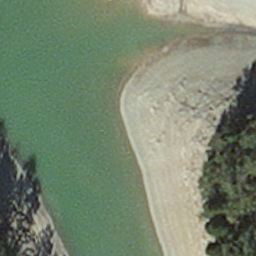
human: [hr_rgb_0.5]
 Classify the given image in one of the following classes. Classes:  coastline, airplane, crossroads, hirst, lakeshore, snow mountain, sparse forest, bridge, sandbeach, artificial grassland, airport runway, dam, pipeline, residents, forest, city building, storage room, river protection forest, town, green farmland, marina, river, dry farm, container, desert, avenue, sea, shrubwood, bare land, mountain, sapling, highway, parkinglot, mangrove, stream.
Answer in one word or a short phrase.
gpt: hirst